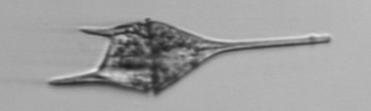
Label: Tripos_lineatus